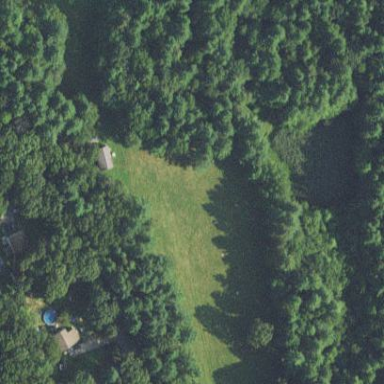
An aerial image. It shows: Mixed woodland with various types of leaves.